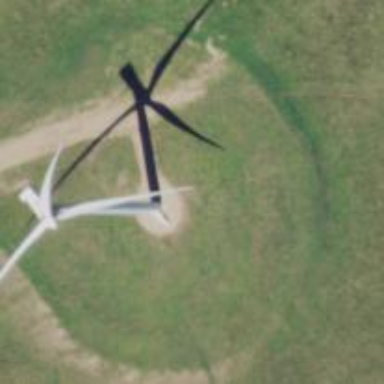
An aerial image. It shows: Wind generator using horizontal axis wind turbines.